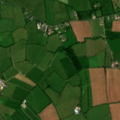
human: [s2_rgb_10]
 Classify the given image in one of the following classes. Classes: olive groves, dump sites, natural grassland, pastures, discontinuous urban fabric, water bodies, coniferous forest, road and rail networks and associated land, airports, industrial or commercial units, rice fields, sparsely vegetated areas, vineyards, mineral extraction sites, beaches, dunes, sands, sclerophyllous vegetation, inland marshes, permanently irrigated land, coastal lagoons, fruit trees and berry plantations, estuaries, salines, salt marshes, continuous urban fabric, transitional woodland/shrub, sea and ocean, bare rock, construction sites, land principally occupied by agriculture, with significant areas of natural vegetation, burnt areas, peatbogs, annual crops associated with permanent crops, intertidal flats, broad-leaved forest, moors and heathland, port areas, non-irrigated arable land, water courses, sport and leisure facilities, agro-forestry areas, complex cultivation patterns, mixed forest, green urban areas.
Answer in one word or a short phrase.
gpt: discontinuous urban fabric, pastures